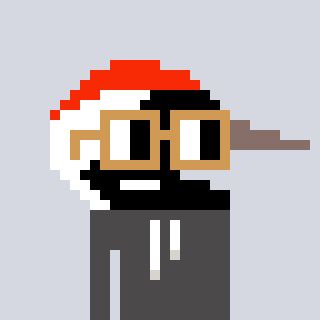
a pixel art character with square brown glasses, a crane-shaped head and a grayscale-colored body on a cool background